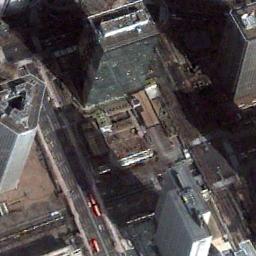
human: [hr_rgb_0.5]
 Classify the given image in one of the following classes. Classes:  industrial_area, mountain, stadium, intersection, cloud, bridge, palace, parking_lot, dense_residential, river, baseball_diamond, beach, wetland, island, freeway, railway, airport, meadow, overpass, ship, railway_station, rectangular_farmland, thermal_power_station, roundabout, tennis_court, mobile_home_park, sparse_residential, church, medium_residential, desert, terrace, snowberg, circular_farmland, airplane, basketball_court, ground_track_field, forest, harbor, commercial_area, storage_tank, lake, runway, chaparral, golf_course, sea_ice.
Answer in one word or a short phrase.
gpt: commercial_area